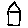
Label: house